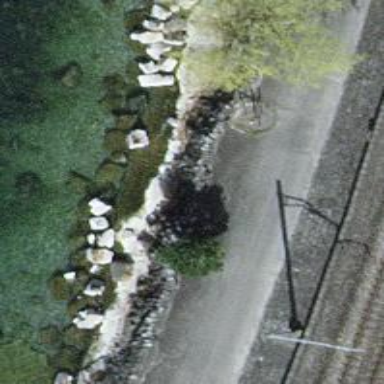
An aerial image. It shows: Shrub in its natural environment.